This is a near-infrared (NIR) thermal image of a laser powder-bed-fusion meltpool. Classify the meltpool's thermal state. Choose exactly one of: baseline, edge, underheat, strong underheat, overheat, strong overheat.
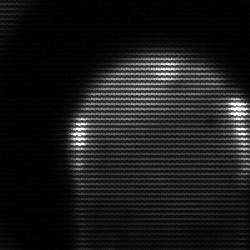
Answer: edge